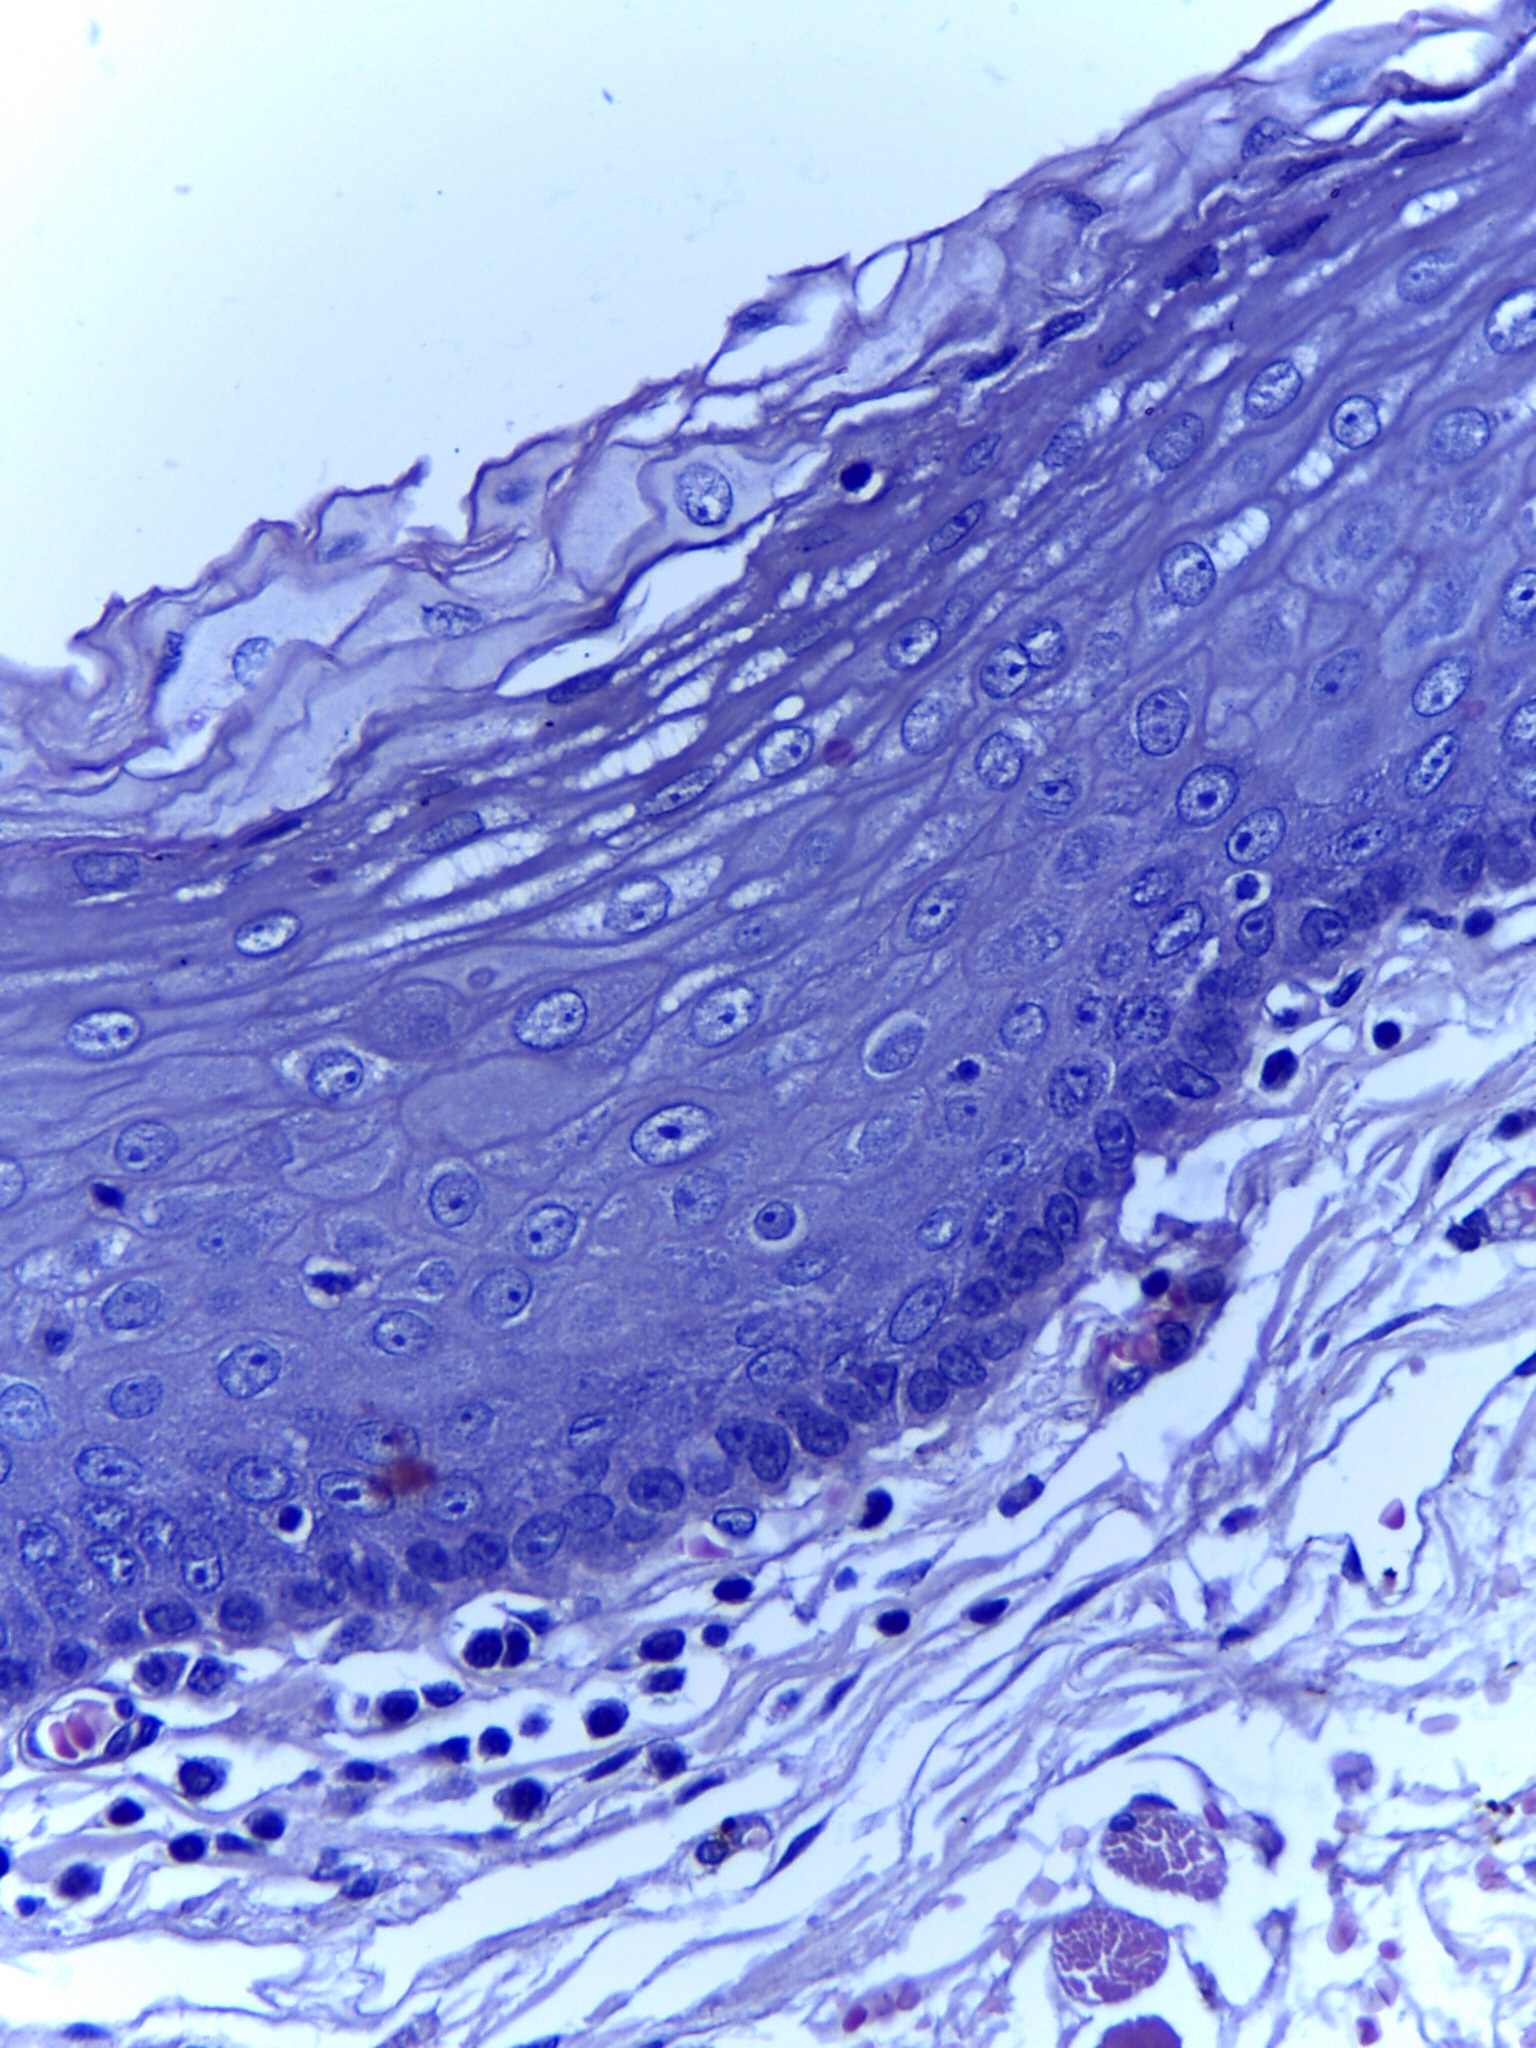
Diagnosis: Normal